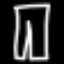
Label: pants